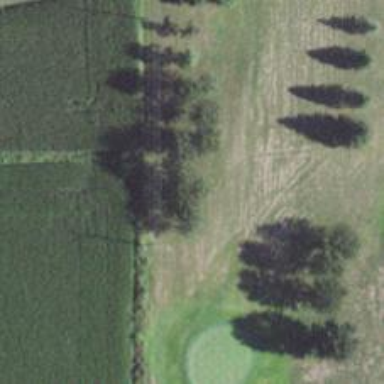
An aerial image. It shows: Row of trees in natural setting.